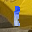
Label: 1